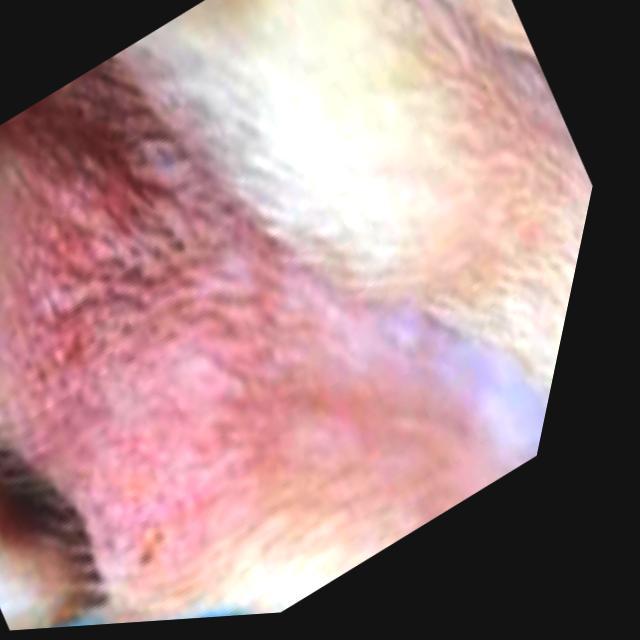
Canine fungal skin infection — characterized by alopecia, scaling, crusting, and circular lesions. Common agents include Malassezia and Candida species.